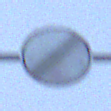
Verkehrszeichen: EndeSaemtlicherBegrenzungen
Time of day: Midday
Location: Outdoor (Nature)
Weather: Overcast
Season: Winter
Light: Natural